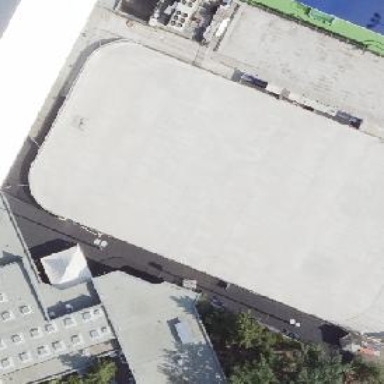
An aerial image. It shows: Ice skating sports centre.